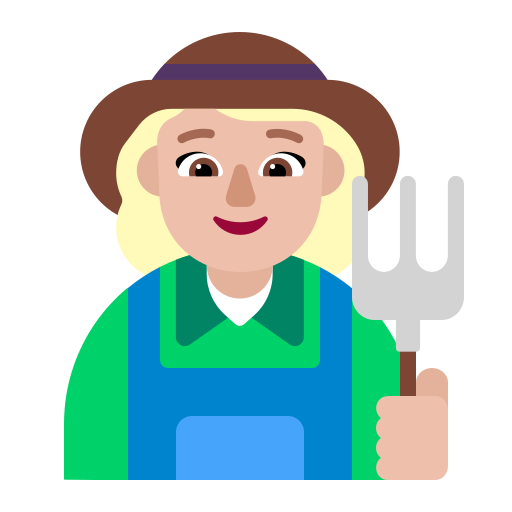
woman farmer flat  light